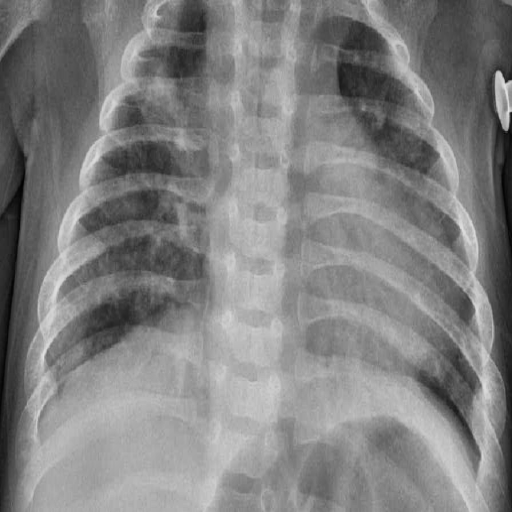
Finding: PNEUMONIA